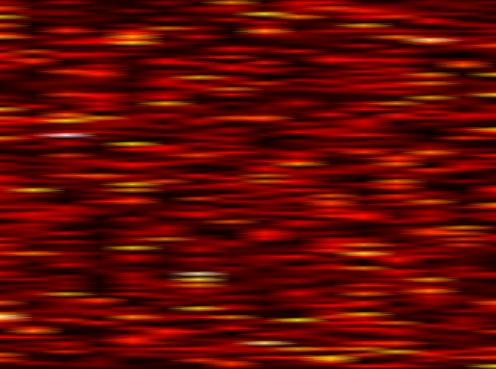
Label: UFMC